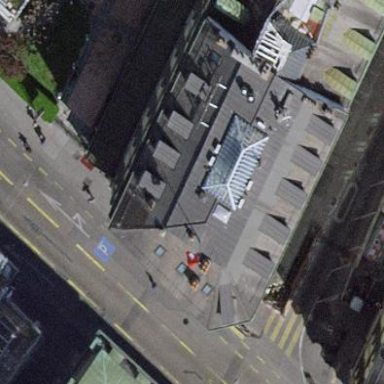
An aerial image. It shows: Hotel building.